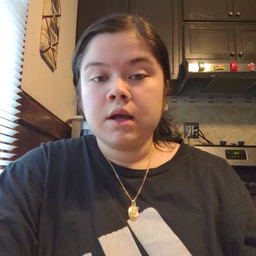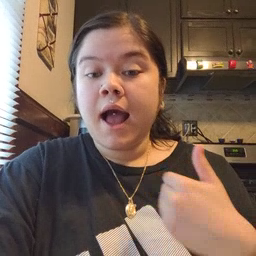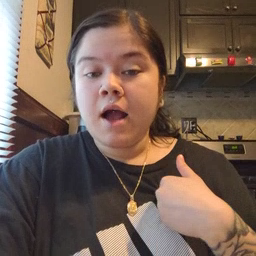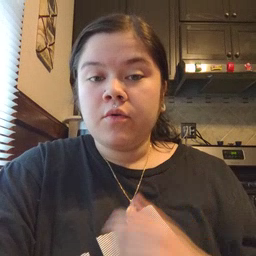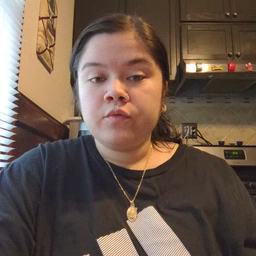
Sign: have